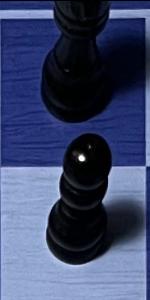
Label: Pawn_Black